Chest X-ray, AP view. Patient: 30 years old, sex F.
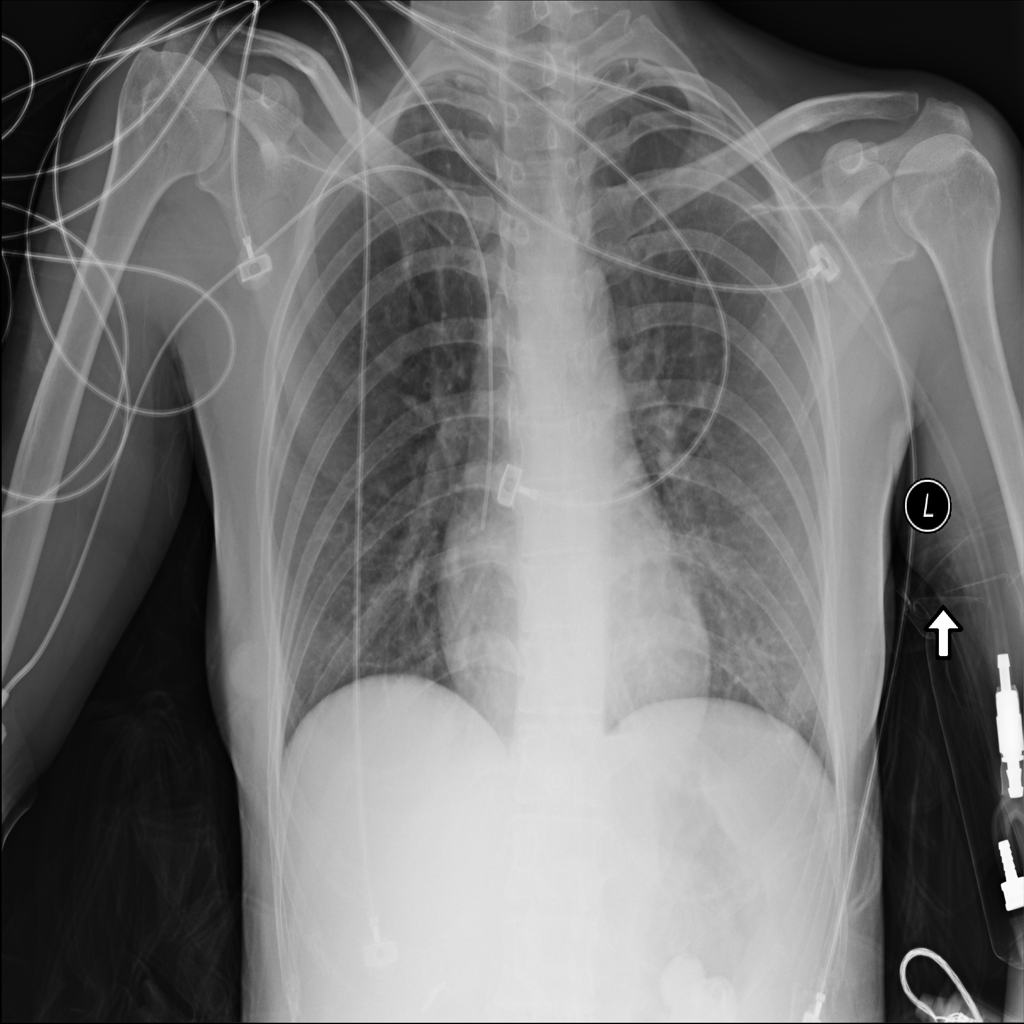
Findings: No Finding